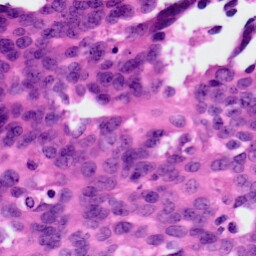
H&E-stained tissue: Ovarian